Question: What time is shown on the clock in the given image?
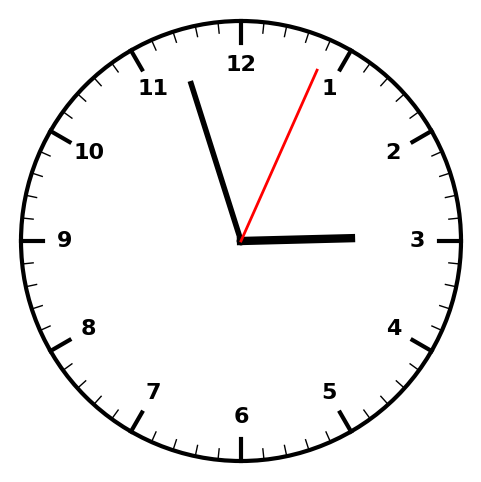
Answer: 02:57:04